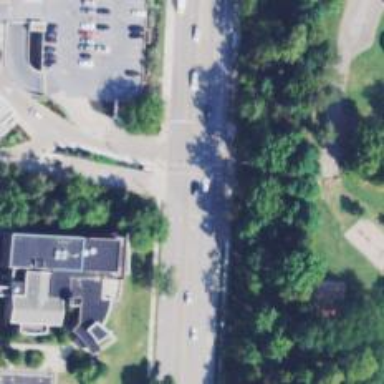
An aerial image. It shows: Secondary road with asphalt surface.